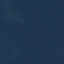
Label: SeaLake